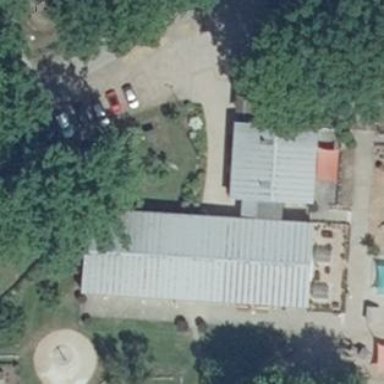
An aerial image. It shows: Kindergarten building.